Interaction volume radius: 10 \u00c5
Interaction volume height: 10 \u00c5
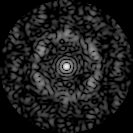
Disorder parameter: 0.6738